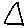
Label: triangle